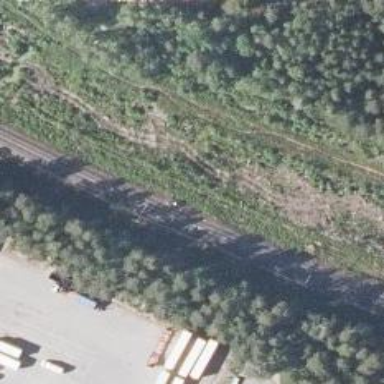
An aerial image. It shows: Railway signal.